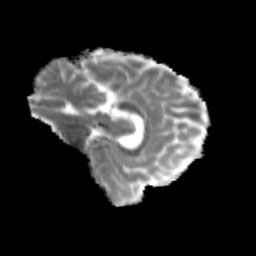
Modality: MD
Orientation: sagittal
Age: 24
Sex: female
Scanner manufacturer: siemens
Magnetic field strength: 3 T
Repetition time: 3.5 s
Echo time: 0.125 s